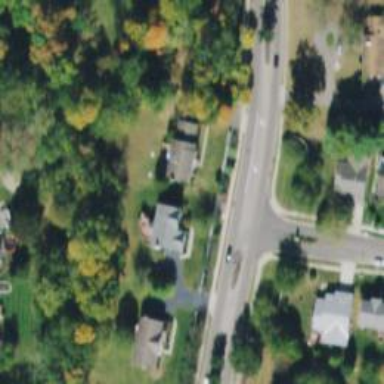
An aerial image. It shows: Tertiary road surrounded by residential properties.